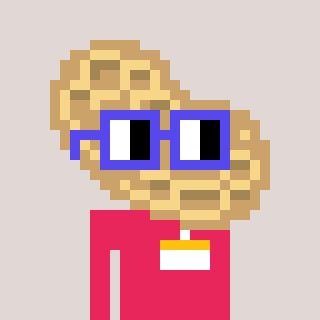
a pixel art character with square blue glasses, a peanut-shaped head and a redpinkish-colored body on a warm background